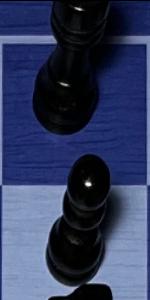
Label: Pawn_Black